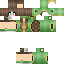
A female human skin with medium skin, wearing brown long hair dressed in a blue hoodie and brown pants, featuring a closed mouth.